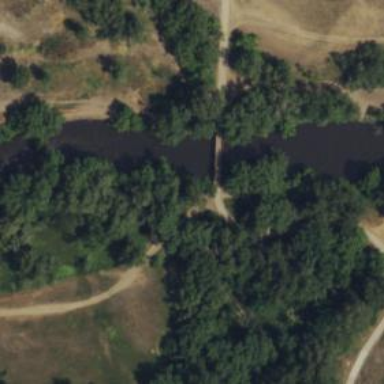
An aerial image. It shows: Bridge for cycleway.